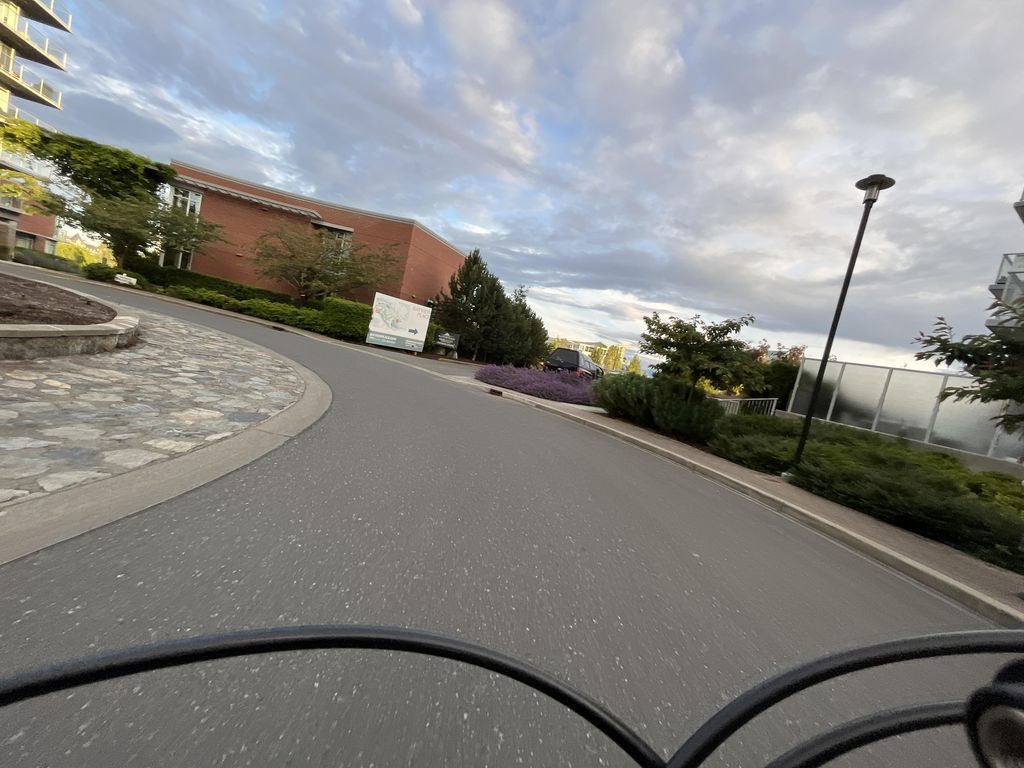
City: victoria